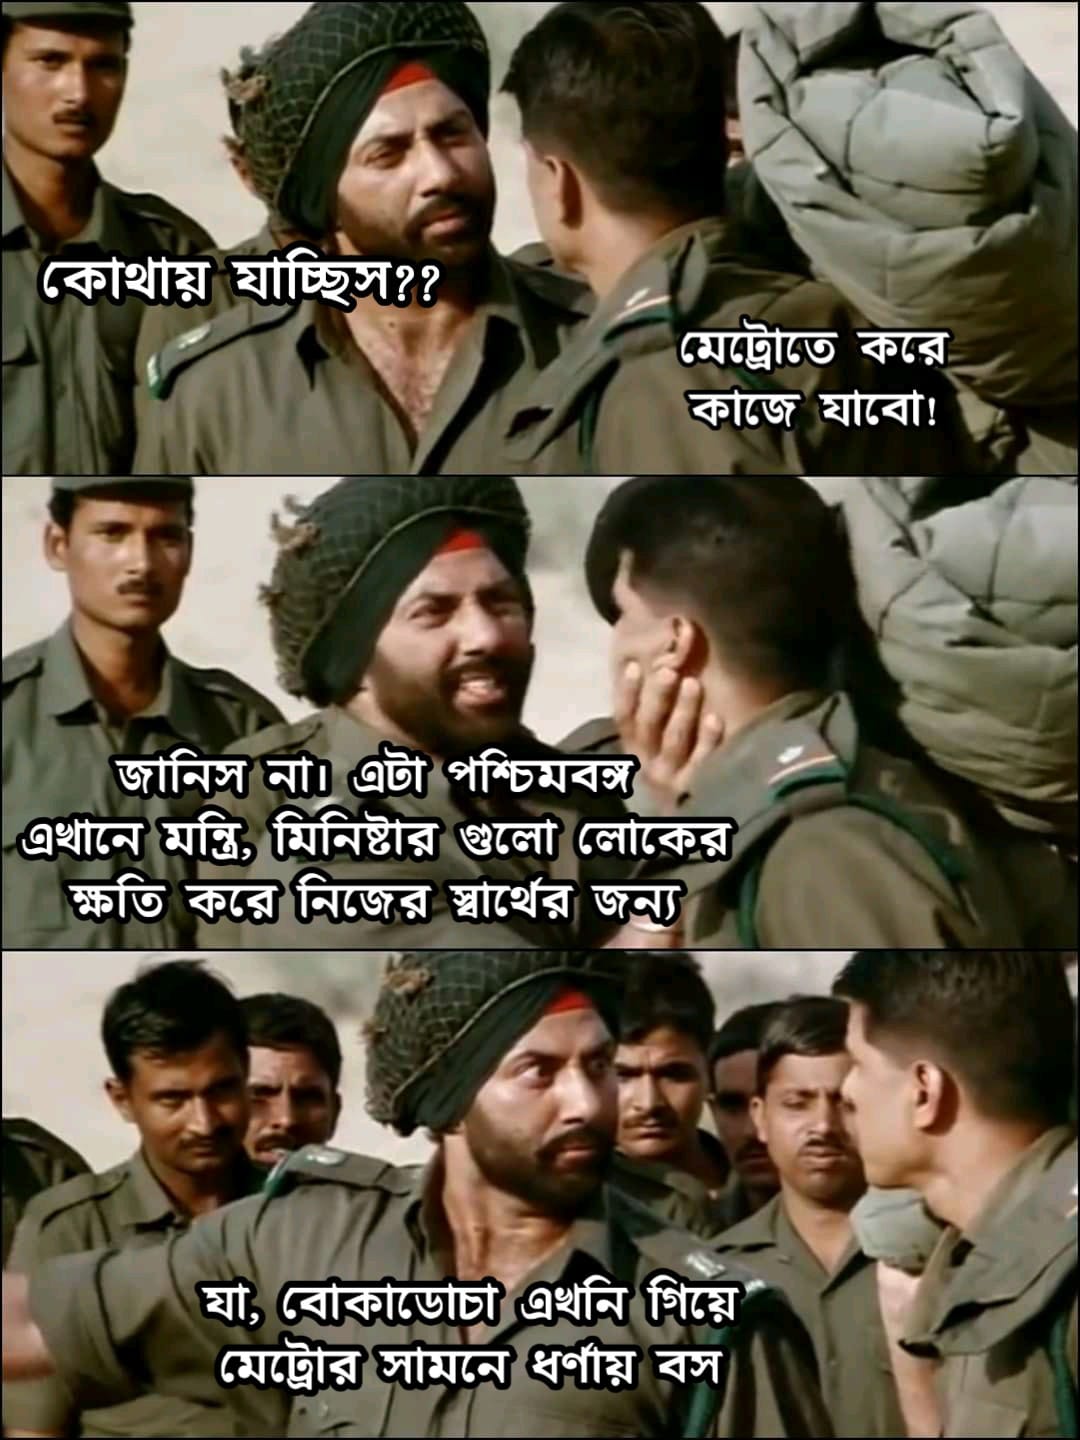
Caption: কোথায় যাচ্ছিস ??   মেট্রোতে করে কাজে যাবা !    জানিস না । এটা পশ্চিমবঙ্গ এখানে মন্ত্রি, মিনিষ্টার গুলো লোকের ক্ষতি করে নিজের সার্থের জন্য    যা, বোকাচোদা  এখনি গিয়ে মেট্রোর সামনে ধর্ণায় বস
Label: hate